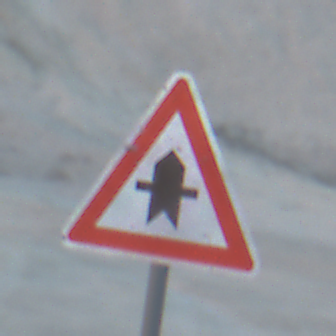
Verkehrszeichen: Vorfahrt
Umgebung: Outdoor, Beach
Tageszeit: SunriseSunset
Wetter: PartlyCloudy
Licht: Natural
Jahreszeit: NotSpecified
Kontrast: MediumContrast